Interaction volume radius: 5 \u00c5
Interaction volume height: 15 \u00c5
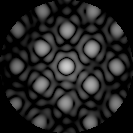
Disorder parameter: 0.1765